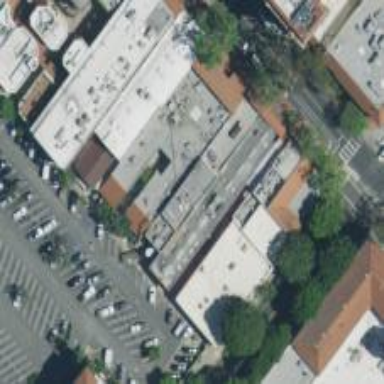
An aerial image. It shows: Commercial building.